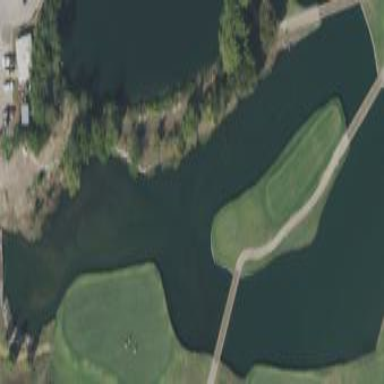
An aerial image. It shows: Water hazard in golf course. The hazard is natural water feature.